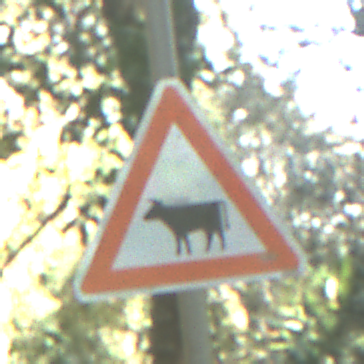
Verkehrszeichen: ViehtriebRechts
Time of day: Midday
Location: Outdoor (Nature)
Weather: Clear
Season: NotSpecified
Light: Natural